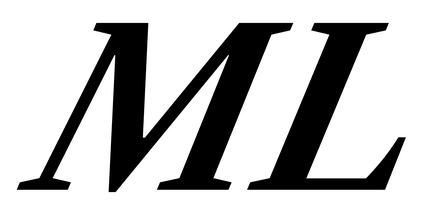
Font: LibreCaslonText-Italic_Bold_Italic